Interaction volume radius: 10 \u00c5
Interaction volume height: 25 \u00c5
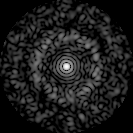
Disorder parameter: 0.8246